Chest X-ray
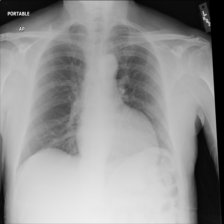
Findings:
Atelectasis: negative
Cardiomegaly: negative
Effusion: negative
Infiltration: negative
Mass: negative
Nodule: negative
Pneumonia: negative
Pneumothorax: negative
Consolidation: negative
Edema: negative
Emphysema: negative
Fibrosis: negative
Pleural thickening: negative
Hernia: negative